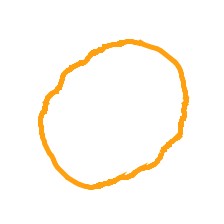
Shape: circle